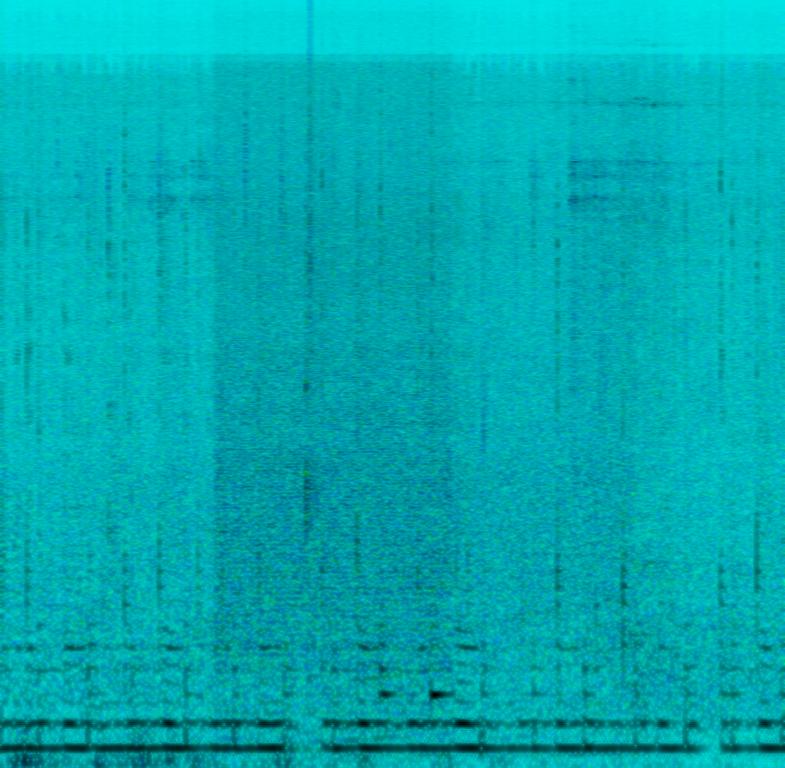
This song is an instrumental. The tempo is medium with the melody of an oboe and percussion rhythm like the bongos and the sound of a waterfall and faint female vocals in the background.the sound quality of the song is inferior and the sounds are distorted and muffled This song is an instrumental pop.